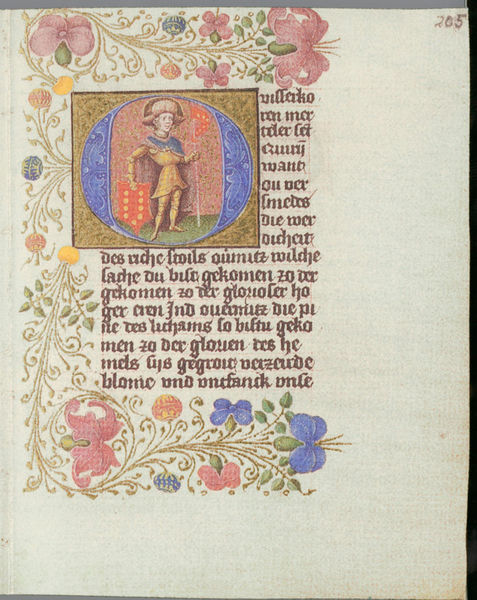
Titel: Lochner-Gebetsbuch
Künstler: Stefan Lochner
Institution: Darmstadt, Universitäts- und Landesbibliothek
Schlagwörter: blau, mann, äste, blume, blumen, schmuck, rot, alt, bild, schrift, fahne, dekor, junge, schild, buch, seite, initiale, niederländisch, lilie, ranke, buchseite, wappen, griechisch, verziehrt, latein, minne, grieschich, buchnalerei, o, 205